Aerial crown-view tile of a tropical tree (Barro Colorado Island, Panama), acquired 20241014:
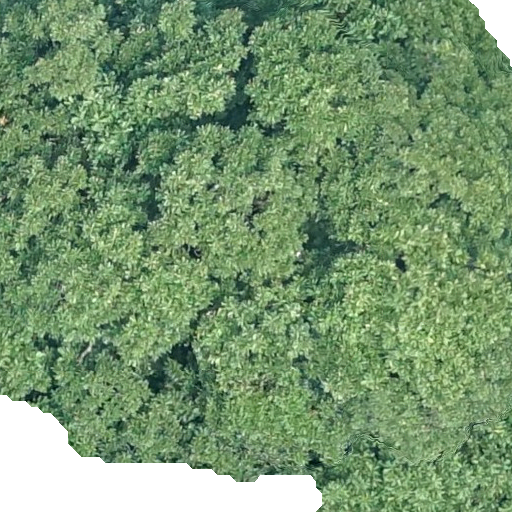
Species: Dipteryx oleifera
GBIF accepted scientific name: Dipteryx oleifera
Crown area: 581.124 m²